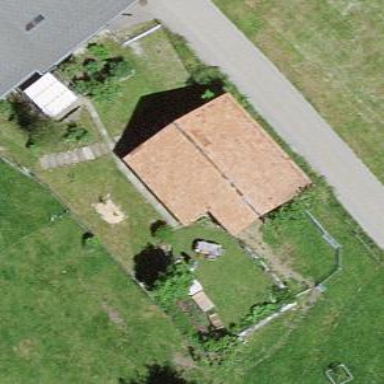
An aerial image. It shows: Barn.